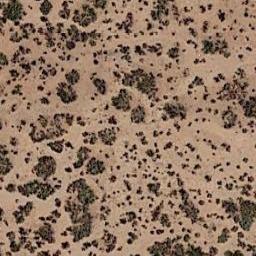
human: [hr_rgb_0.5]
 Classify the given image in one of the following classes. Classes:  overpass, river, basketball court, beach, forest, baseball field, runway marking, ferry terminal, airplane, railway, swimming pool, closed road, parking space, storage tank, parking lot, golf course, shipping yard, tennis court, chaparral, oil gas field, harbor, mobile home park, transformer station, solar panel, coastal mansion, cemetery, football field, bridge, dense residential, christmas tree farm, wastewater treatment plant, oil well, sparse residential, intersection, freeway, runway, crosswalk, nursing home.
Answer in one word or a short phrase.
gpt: chaparral